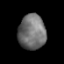
Tissue: prostate
Cell type: T cells
Senescence score: 0.2407
Nuclear area (px): 938
Mean DAPI intensity: 112.692